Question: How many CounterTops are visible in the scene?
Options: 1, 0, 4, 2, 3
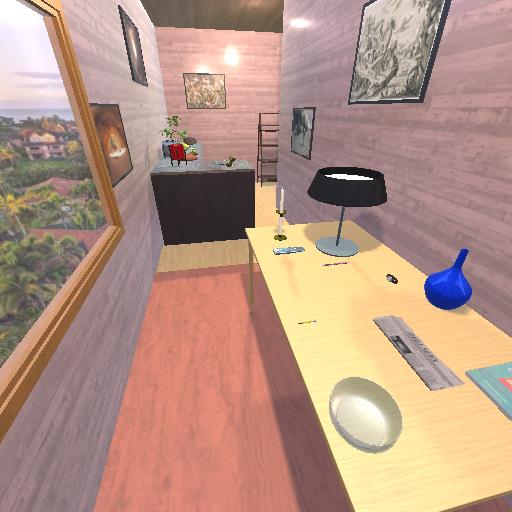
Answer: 1